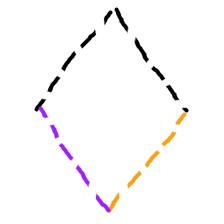
Shape: rhombus